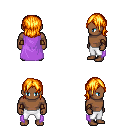
a pixel art fantasy rpg character, male body template, human, dark skin, lavender cape, white pants, light blonde long bangs hairstyle, leather bracers, four views (front, back, left, right), 2x2 character sprite sheet, small pixel art, hard edges, no anti-aliasing